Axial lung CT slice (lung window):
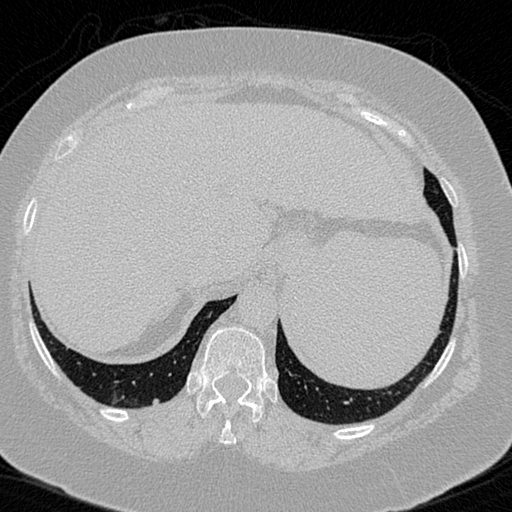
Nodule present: yes
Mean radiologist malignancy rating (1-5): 3